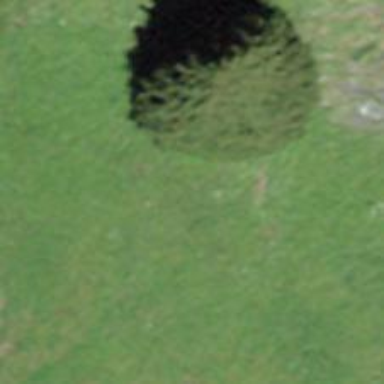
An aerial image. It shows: Needle-leaved tree in its natural environment.